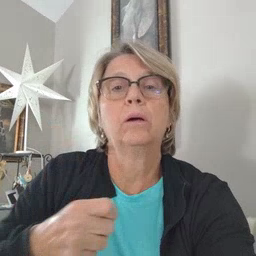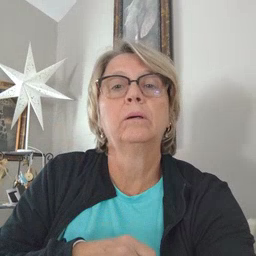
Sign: car